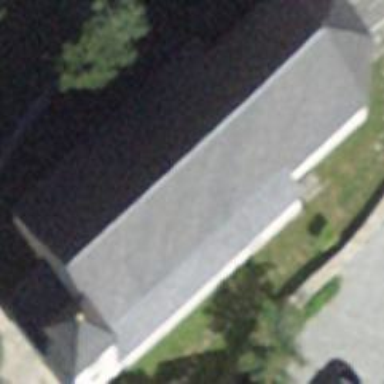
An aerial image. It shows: Church which is place of worship.